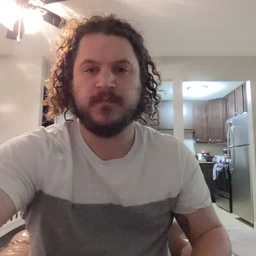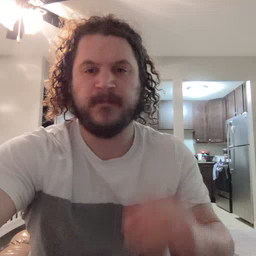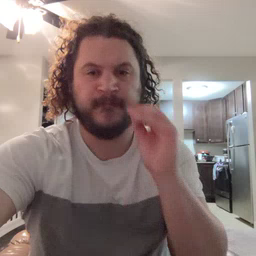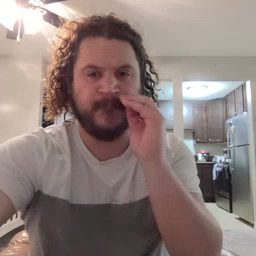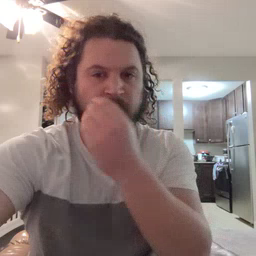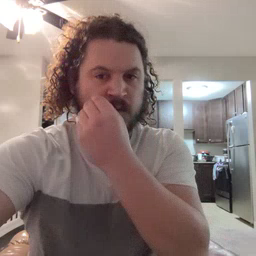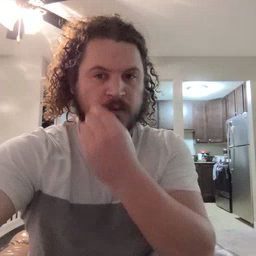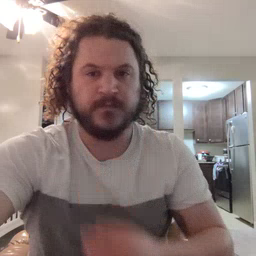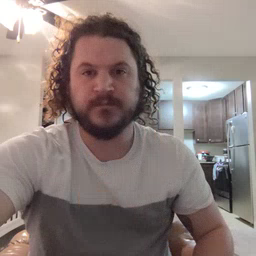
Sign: flower